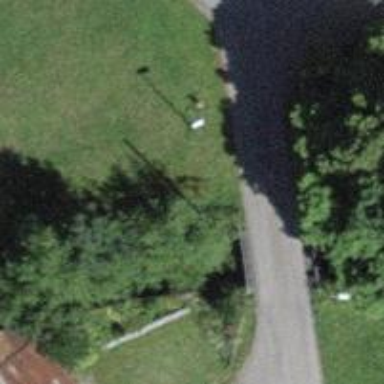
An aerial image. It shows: Unclassified road on bridge.